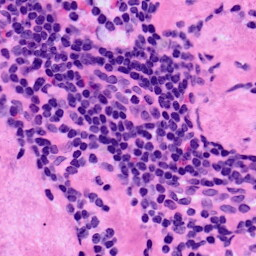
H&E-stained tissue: LymphNode